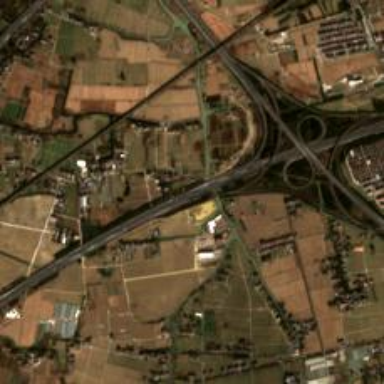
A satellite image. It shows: Motorway junction.